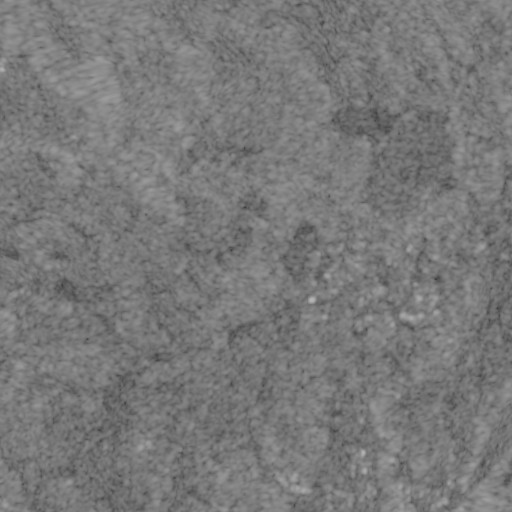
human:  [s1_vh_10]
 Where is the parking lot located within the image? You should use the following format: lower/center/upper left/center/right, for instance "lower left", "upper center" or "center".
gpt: The parking lot is located in the lower right of the image.
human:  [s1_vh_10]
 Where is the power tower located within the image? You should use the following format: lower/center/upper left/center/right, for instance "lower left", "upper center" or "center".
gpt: The power tower is located in the upper left of the image.
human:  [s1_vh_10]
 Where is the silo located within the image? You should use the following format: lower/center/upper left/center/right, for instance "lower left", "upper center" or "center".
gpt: The silo is located in the center left of the image.
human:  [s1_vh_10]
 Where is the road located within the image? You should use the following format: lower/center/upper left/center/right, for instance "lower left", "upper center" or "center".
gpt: There is no road in the image.

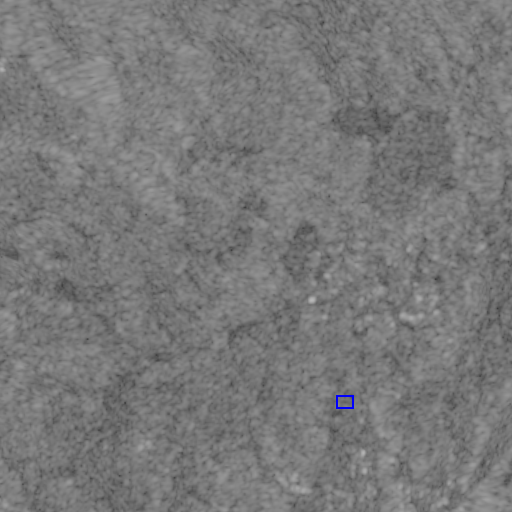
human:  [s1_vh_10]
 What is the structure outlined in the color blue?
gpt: The structure outlined in blue is a park.
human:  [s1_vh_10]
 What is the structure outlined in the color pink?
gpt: There is no pink outline.